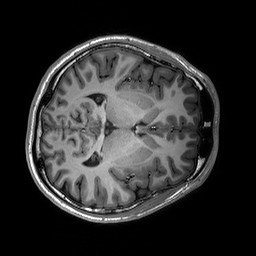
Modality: T1w
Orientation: axial
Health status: healthy
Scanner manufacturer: siemens
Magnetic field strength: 3 T
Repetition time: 2.3 s
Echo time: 0.00236 s